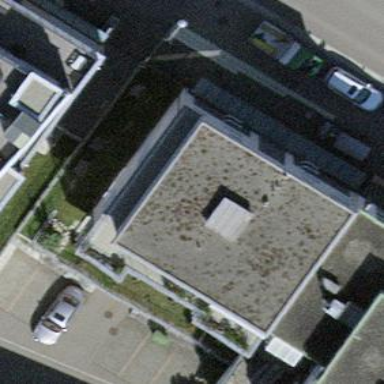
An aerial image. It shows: Flat-roofed apartment building.